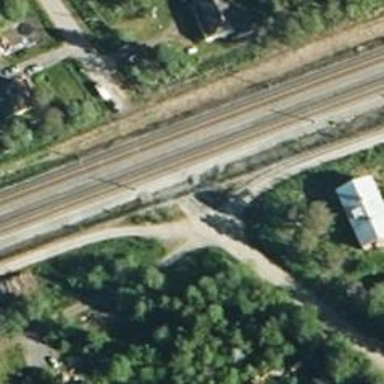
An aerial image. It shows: Continuous rail railway with electrified contact line.